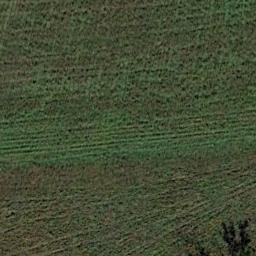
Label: meadow